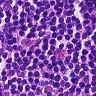
Metastatic tissue present: no